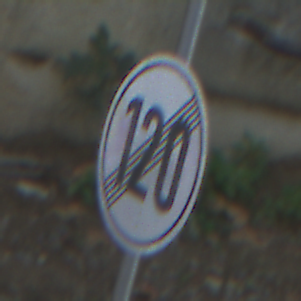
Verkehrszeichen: EndeGeschwindigkeit120
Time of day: Midday
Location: Outdoor (Urban)
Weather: Clear
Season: NotSpecified
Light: Natural